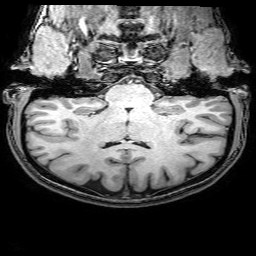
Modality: T1w
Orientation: sagittal
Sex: female
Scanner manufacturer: philips
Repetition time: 0.008204 s
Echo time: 0.00379 s